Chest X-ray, AP view. Patient: 63 years old, sex M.
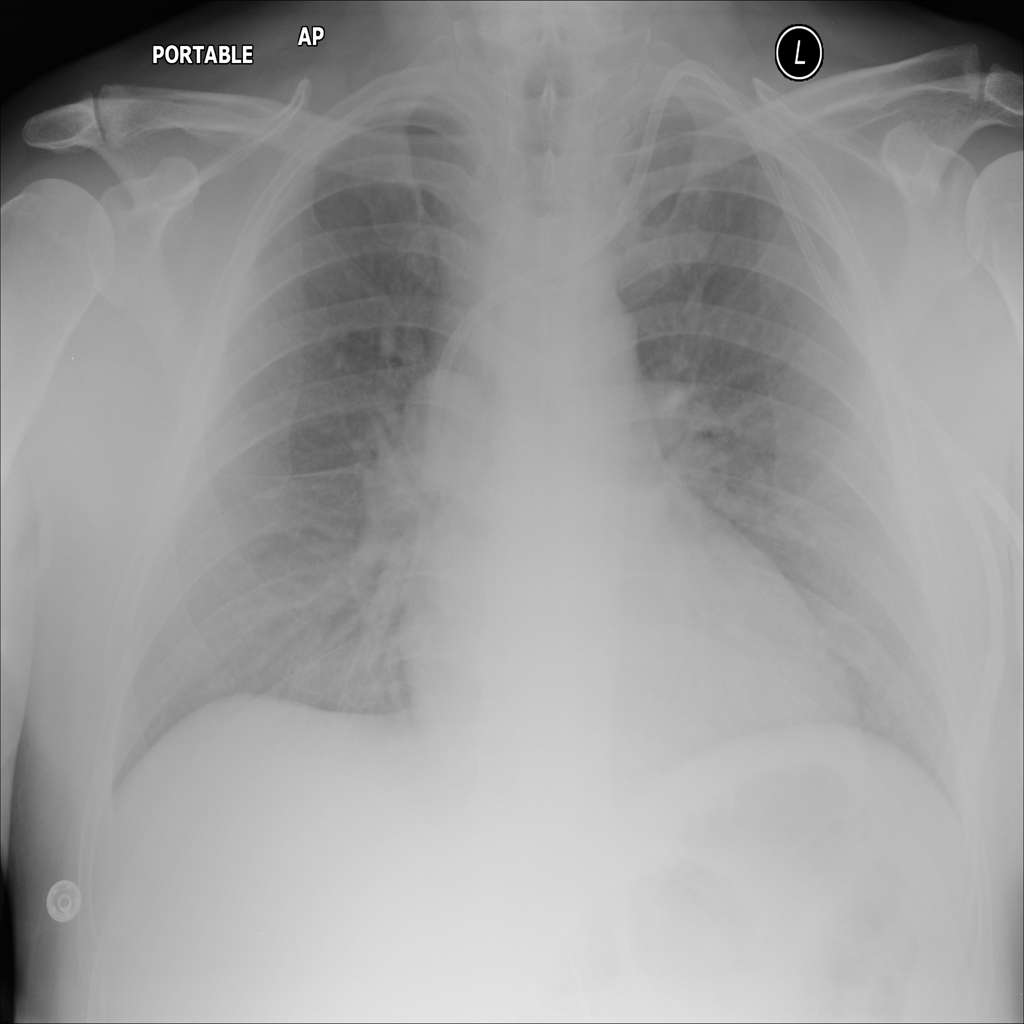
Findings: Nodule